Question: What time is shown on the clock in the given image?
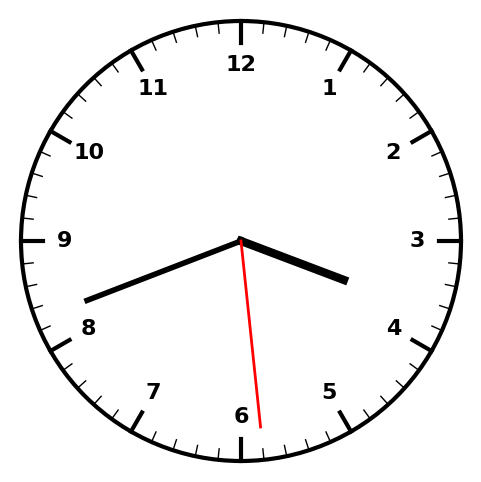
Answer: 03:41:29